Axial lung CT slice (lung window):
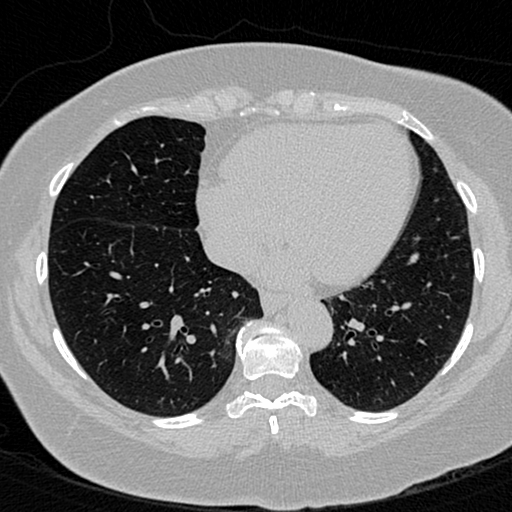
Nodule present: no